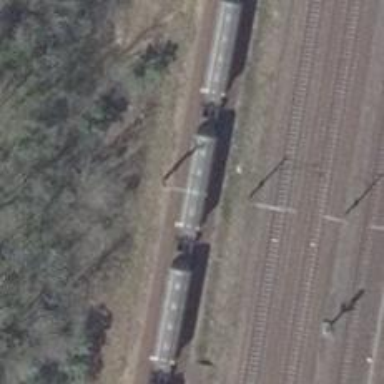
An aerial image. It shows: Railway milestone with catenary mast.